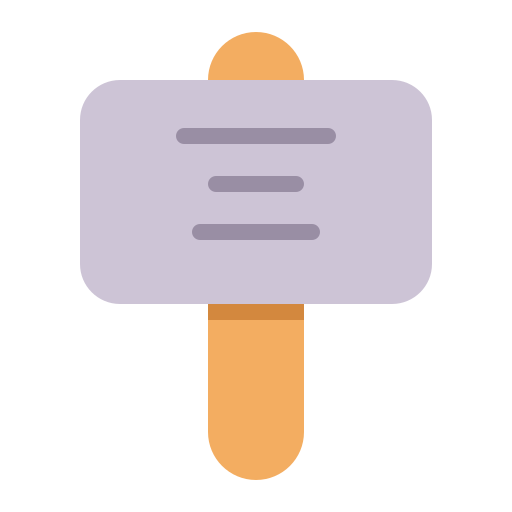
placard flat